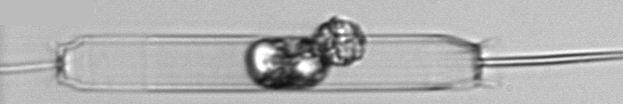
Label: Ditylum_brightwellii